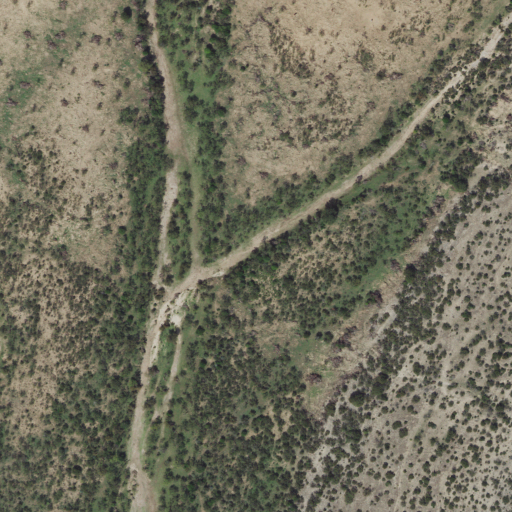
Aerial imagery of valley in Texas named Baggett Draw containing only shrub